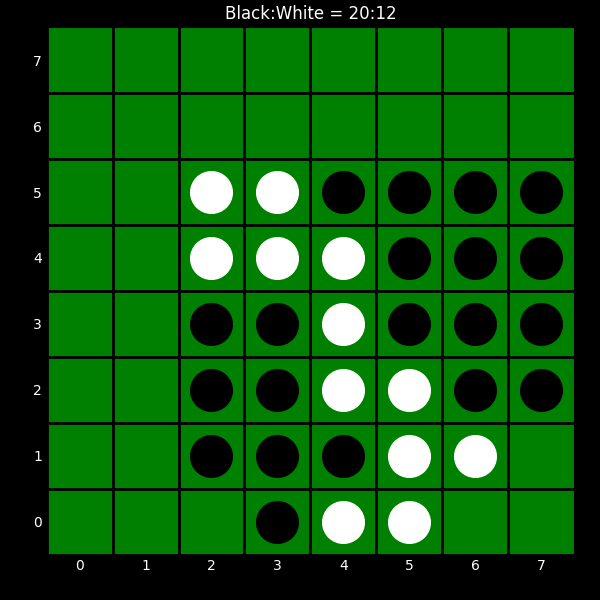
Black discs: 20
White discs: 12